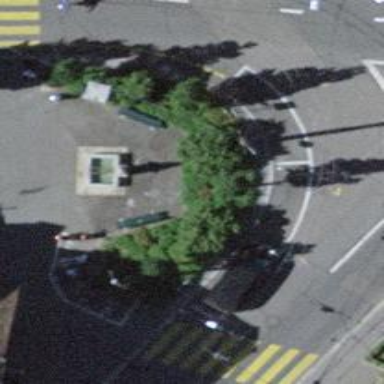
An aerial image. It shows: Bench.